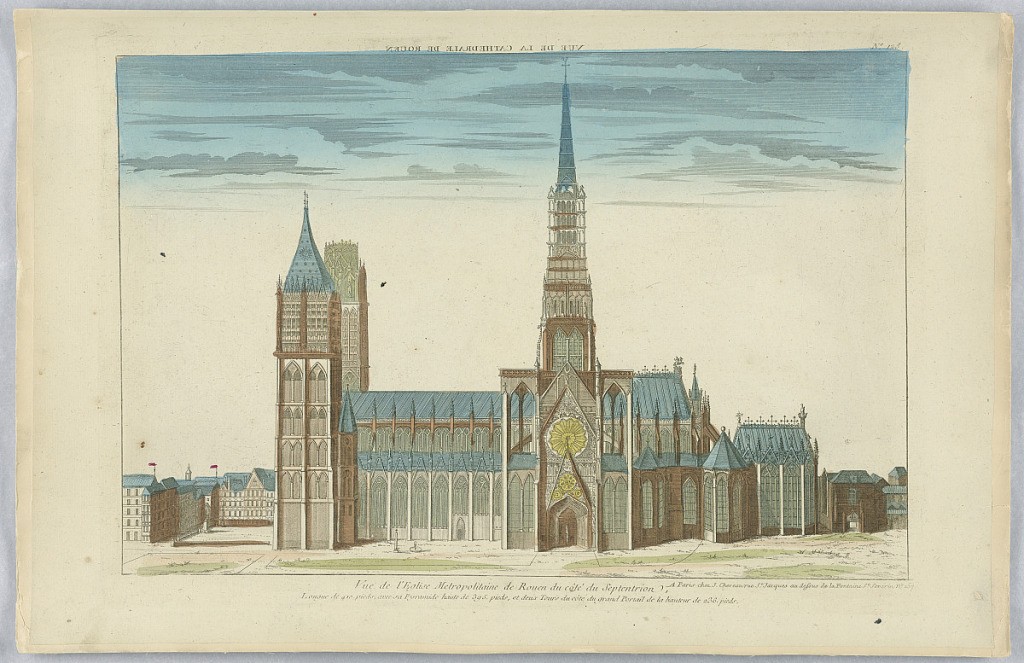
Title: Peep-Show Print
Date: mid-18th century
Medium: Engraving and brush and wash on paper
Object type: Print
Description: Peep-show print